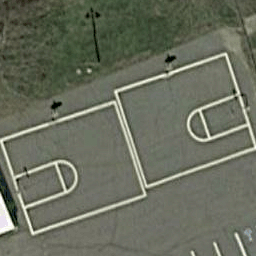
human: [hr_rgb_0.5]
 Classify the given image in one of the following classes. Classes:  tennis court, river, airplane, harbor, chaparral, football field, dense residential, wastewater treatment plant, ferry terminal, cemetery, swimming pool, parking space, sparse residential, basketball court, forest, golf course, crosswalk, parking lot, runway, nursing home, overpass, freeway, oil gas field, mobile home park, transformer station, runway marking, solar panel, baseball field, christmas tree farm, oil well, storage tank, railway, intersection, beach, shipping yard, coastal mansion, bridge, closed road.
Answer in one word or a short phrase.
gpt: basketball court